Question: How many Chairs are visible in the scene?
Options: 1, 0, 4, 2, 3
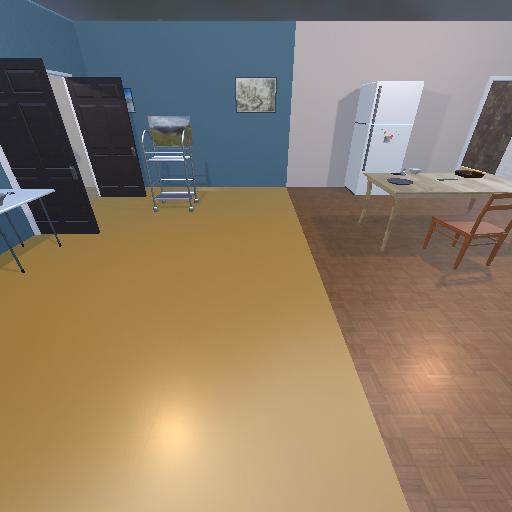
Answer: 1